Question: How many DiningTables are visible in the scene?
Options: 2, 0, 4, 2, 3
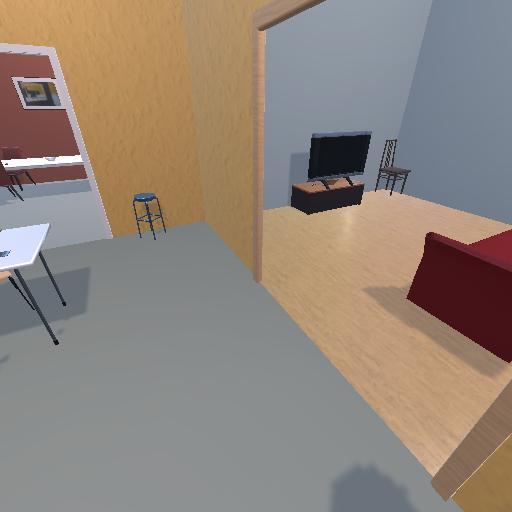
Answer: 2